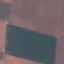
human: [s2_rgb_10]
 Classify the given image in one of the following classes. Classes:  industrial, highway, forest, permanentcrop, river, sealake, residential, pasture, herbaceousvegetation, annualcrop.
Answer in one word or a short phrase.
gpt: AnnualCrop